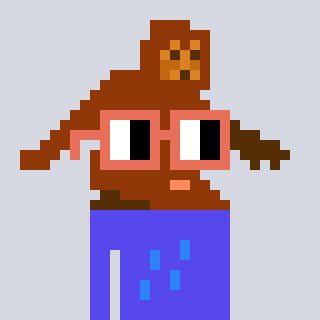
a pixel art character with square orange glasses, a bigfoot-shaped head and a computerblue-colored body on a cool background